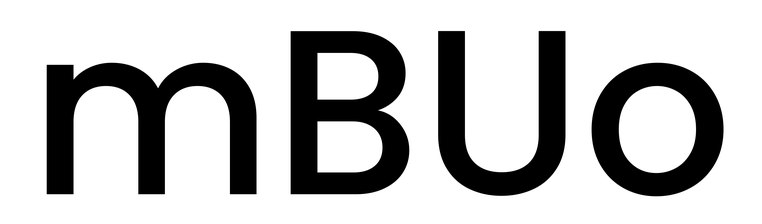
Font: Poppins-Medium